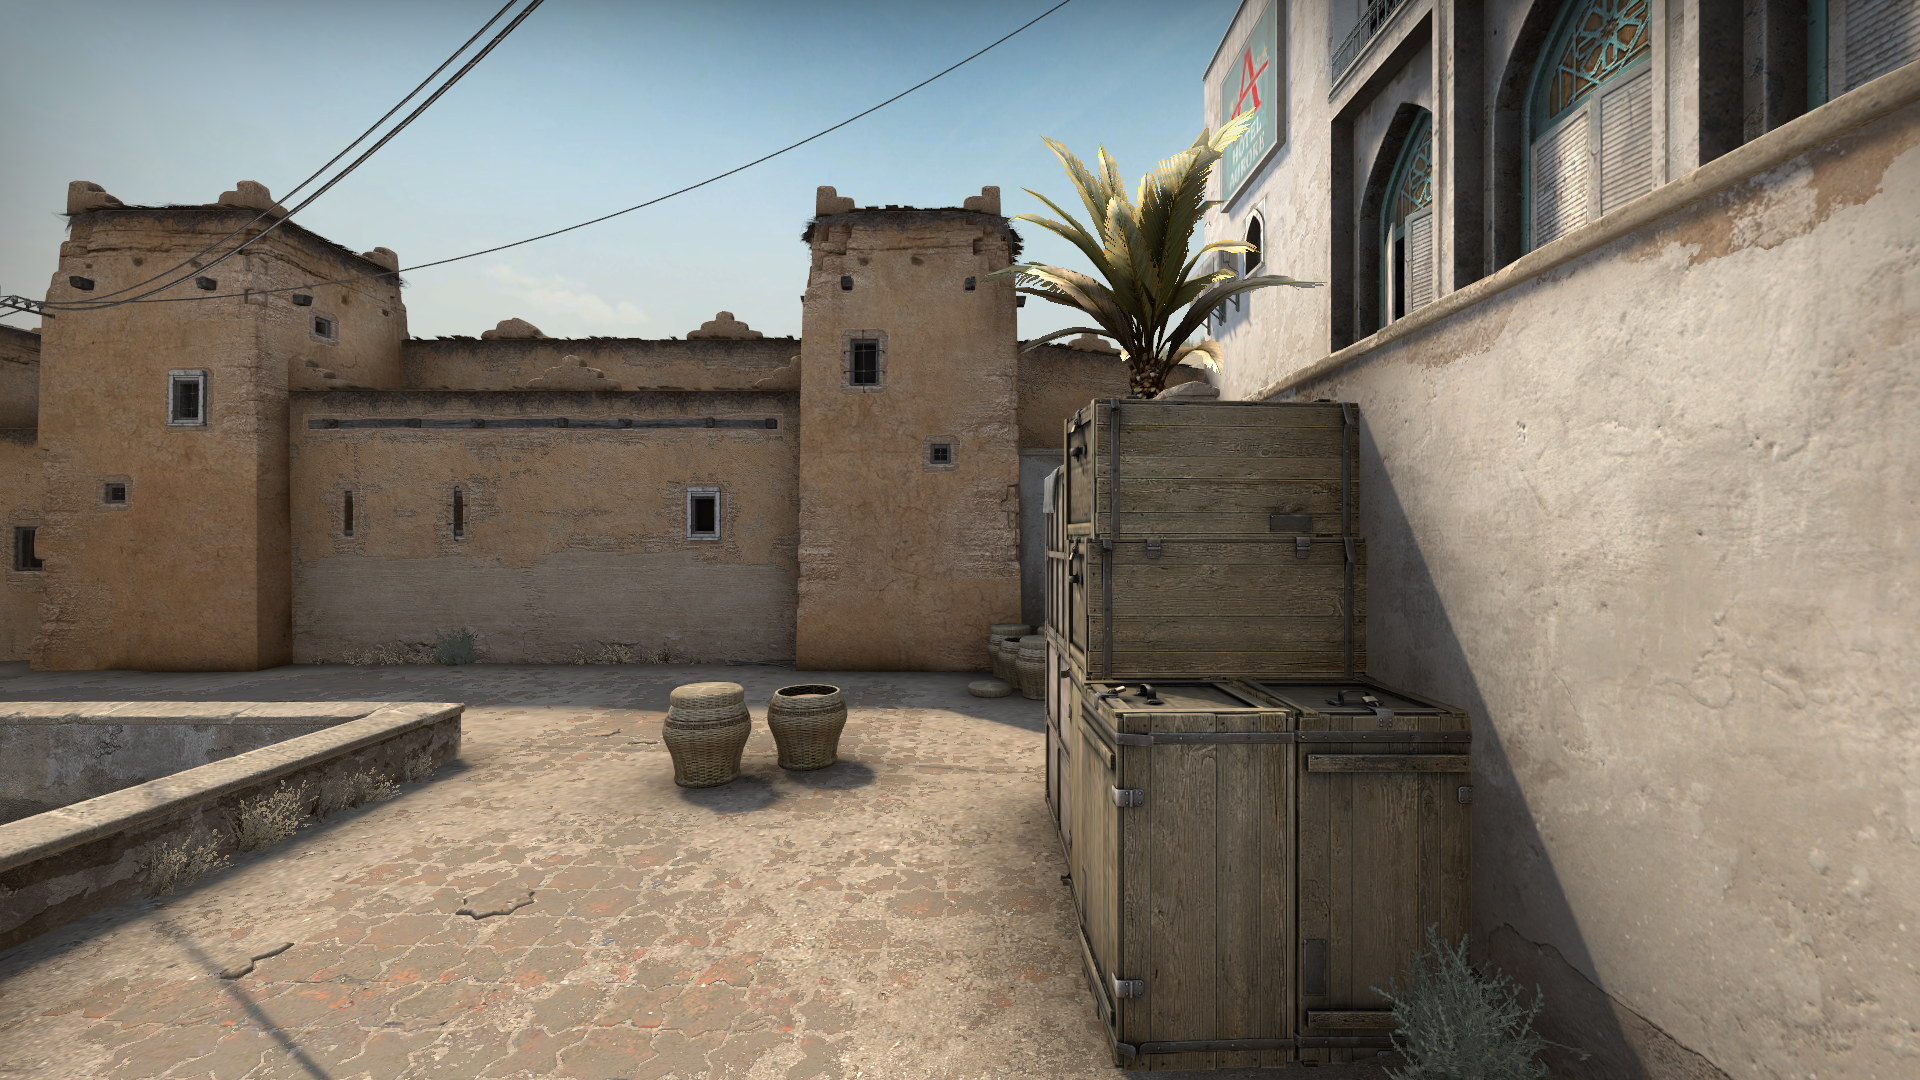
Map: de_dust2